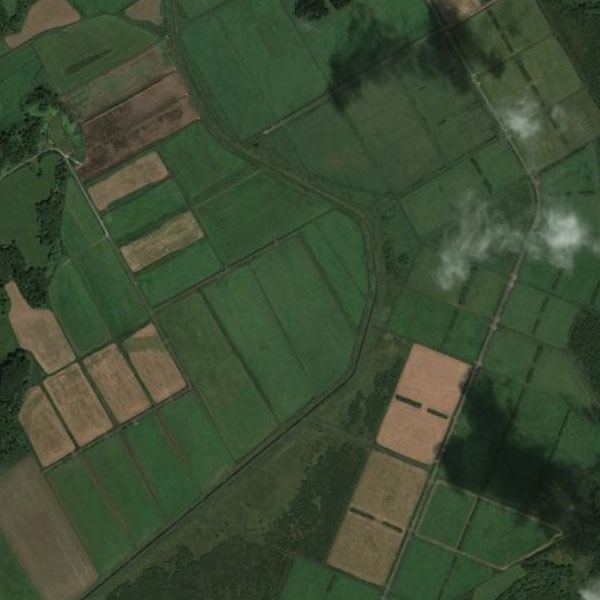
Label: Farmland